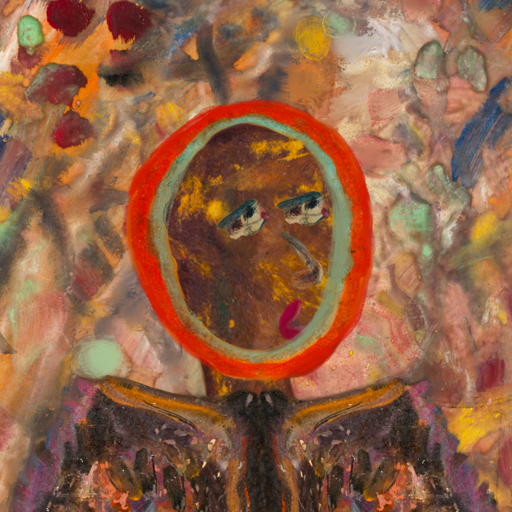
Background: Mother_And_Son_Mother, Head And Neck Side: Comrade, Face Side: Pipe, Bust: Gypsy_Queen, Hair Side: Sisters, Head Accessory: Blank, Second Necklace: Blank, Necklace: Blank, Baby: Blank